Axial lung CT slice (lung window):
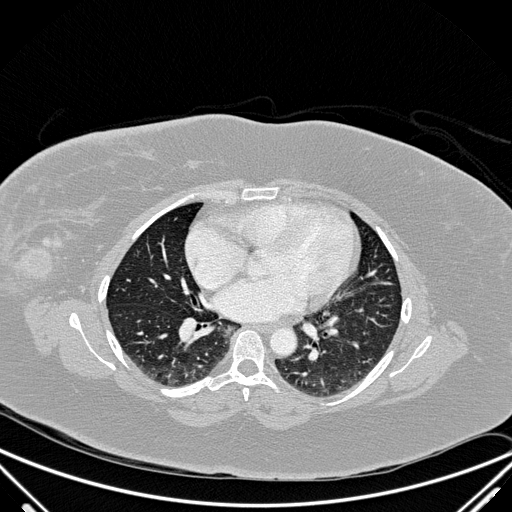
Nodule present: no